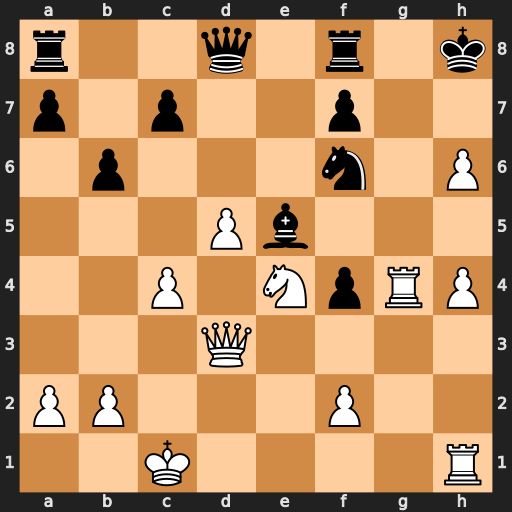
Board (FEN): r2q1r1k/p1p2p2/1p3n1P/3Pb3/2P1NpRP/3Q4/PP3P2/2K4R
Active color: w
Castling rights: -
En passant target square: -
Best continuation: Rg7 Nxe4 Qxe4 Bxg7 hxg7+